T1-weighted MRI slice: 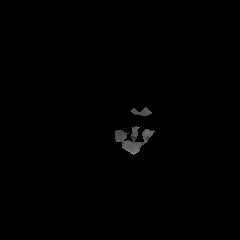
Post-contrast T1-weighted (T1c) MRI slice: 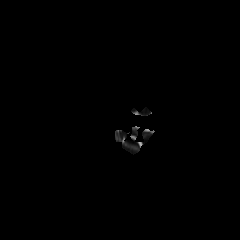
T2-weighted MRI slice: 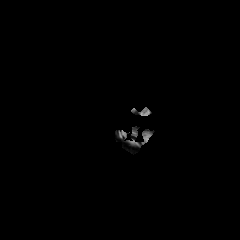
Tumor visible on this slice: no